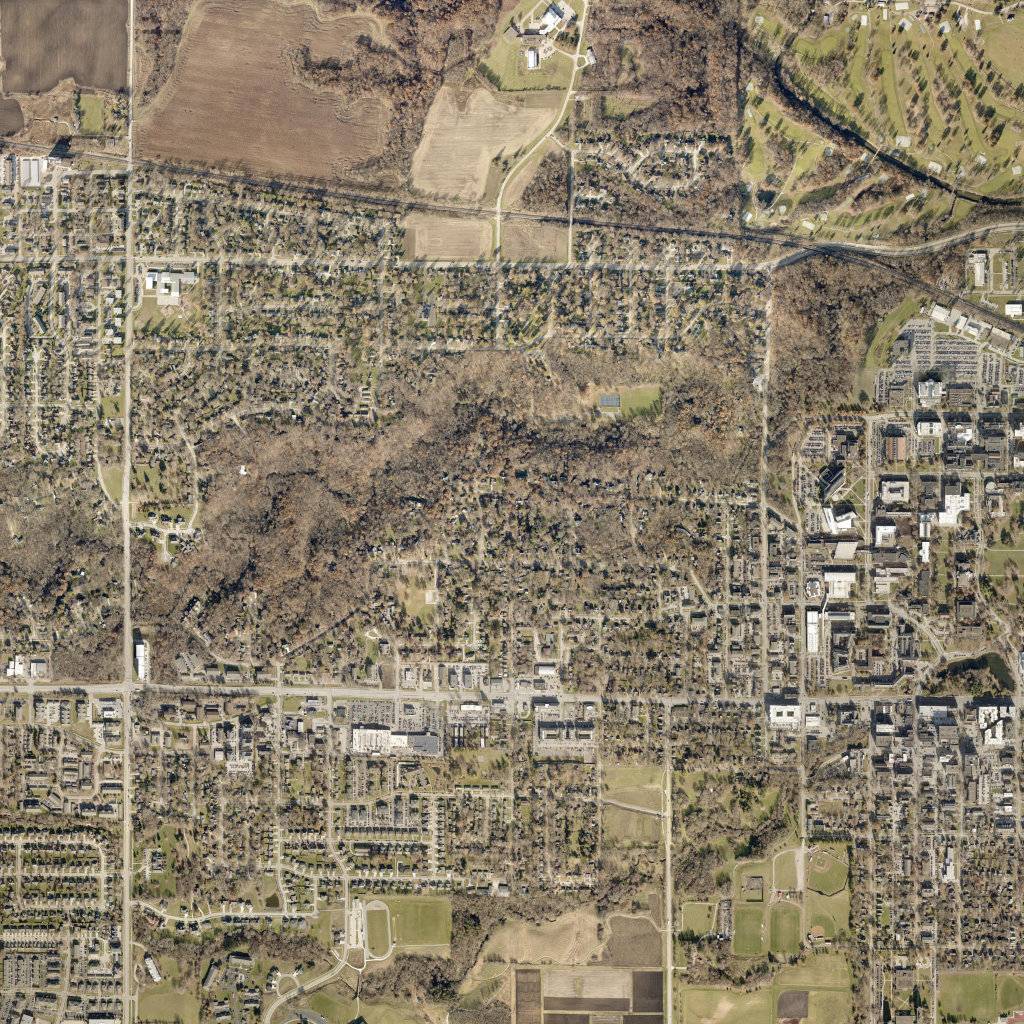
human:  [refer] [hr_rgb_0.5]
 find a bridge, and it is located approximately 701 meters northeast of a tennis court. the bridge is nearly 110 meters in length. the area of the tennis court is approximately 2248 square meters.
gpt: <box>[[78, 23, 81, 25, 0]]</box>

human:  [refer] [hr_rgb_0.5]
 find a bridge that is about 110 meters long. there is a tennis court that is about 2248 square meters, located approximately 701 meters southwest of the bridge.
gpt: <box>[[78, 23, 81, 25, 0]]</box>